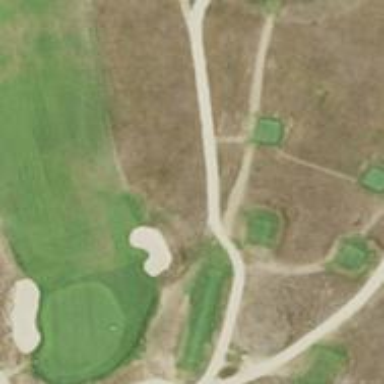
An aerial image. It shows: Pathway for golfing.